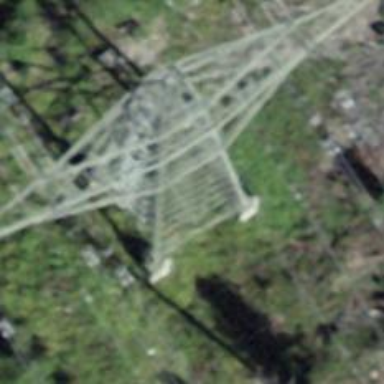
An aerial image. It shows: Power tower.